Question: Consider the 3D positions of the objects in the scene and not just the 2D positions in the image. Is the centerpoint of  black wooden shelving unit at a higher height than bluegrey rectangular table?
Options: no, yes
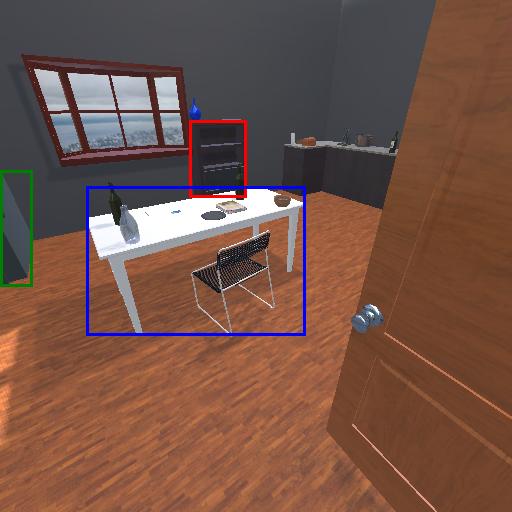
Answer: no